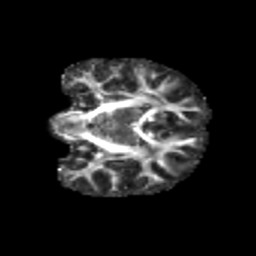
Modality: FA
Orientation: coronal
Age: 11
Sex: female
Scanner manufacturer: siemens
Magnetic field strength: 3 T
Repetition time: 3.8 s
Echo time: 0.07 s